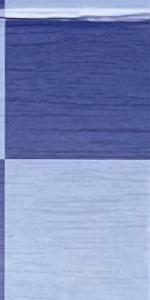
Label: Empty